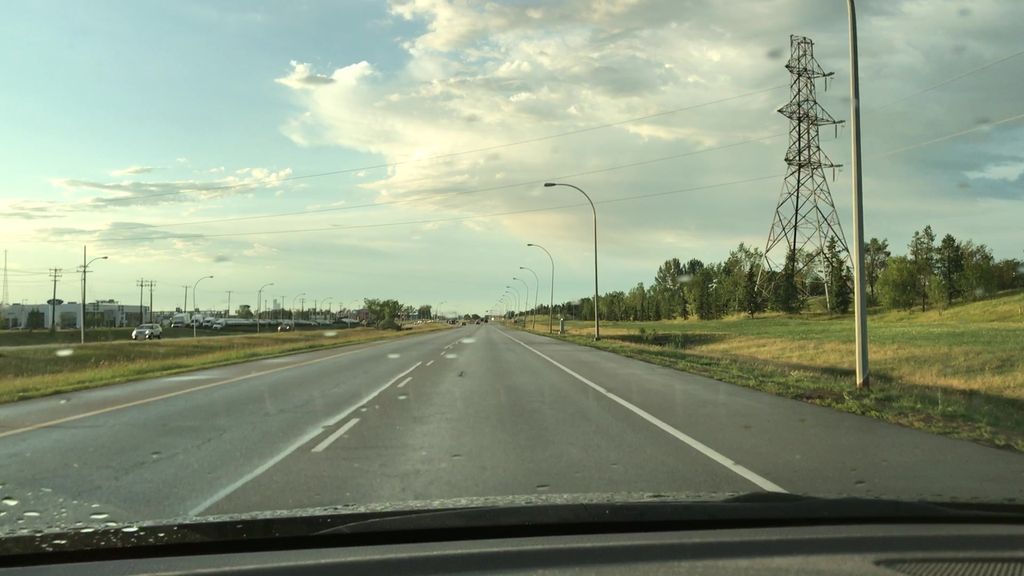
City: edmonton